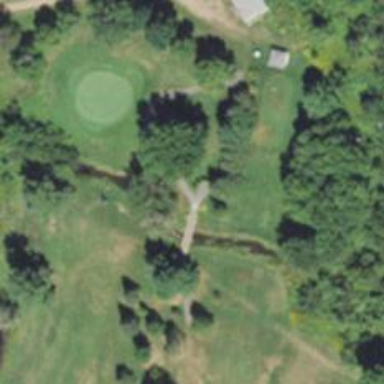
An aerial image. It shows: Path for both roads and golfers.